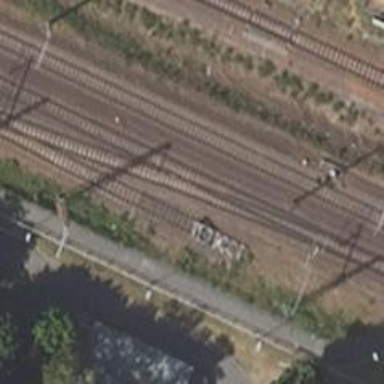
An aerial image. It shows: Railway yard used for servicing trains.